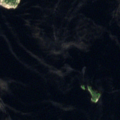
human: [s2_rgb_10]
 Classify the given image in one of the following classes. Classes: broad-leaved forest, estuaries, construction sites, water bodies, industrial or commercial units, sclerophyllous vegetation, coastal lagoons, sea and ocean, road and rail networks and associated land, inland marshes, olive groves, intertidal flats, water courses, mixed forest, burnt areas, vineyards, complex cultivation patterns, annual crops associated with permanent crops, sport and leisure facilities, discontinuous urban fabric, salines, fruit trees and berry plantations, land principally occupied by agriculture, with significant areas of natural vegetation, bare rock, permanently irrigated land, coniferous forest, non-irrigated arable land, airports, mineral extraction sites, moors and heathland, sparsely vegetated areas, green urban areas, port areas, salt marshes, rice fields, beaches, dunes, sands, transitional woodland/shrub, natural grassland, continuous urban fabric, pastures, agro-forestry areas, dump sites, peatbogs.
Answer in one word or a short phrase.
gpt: water bodies